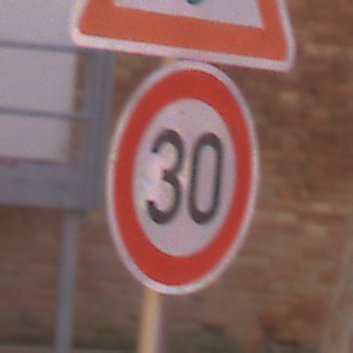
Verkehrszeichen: Geschwindigkeit30
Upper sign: Lichtzeichenanlage
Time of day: MorningAfternoon
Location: Outdoor (Urban)
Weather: Clear
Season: NotSpecified
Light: Natural